Question: I have a listgrid which has 4 columns. Code,Name,Qty and Price. the name cell is a Combo Box which loads the names via datasource. So far all is fine. now i want to be able to enter a code in the Code col cell and then i want the Combo box to display the name in the Name cell and the corresponding Price in the Price cell. Can somebody help me to achieve this.I have attached a screenshot to make things more clear.
cheers
Zolf

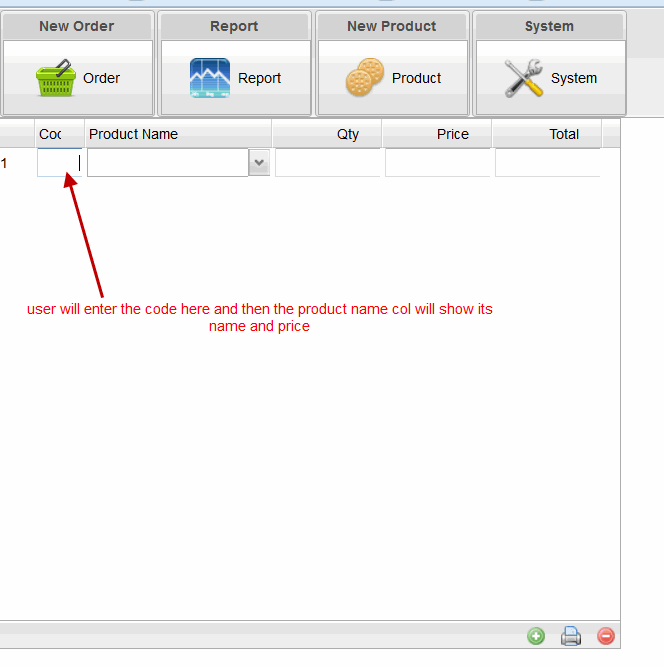
Answer: You can add ChangedHandler/BlurHandler on Code field which will be invoked when user has entered the Code and try to navigate to the next field.
Within the event handler, you need to wirte your logic to set Name and Price based on Code value.
'''
listGrid.getField("Code").addChangedHandler(new ChangedHandler() {
@Override
public void onChanged(ChangedEvent event) {
Record r=listGrid.getRecord(event.getRowNum());
String code=(String)event.getValue();
//add your logic to get Name and price based on Code value here
r.setAttribute("Name", name);
r.setAttribute("Price", price);
}
});
'''